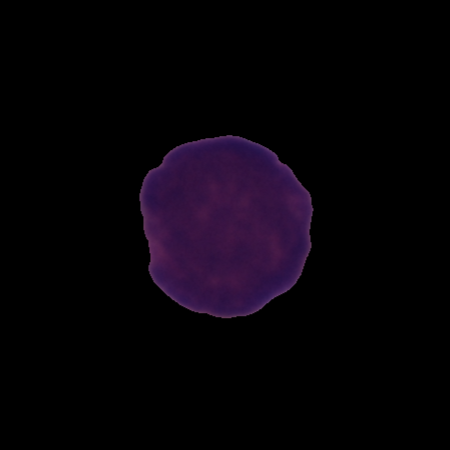
Label: cancer